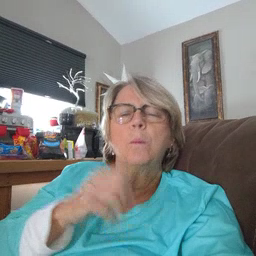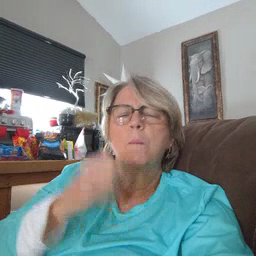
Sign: into